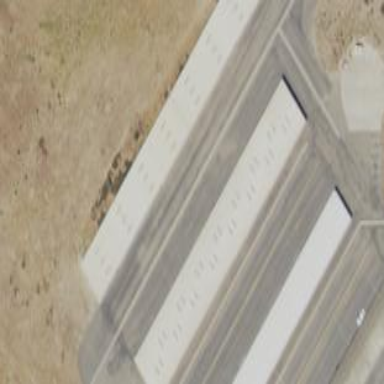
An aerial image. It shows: Hangar building.